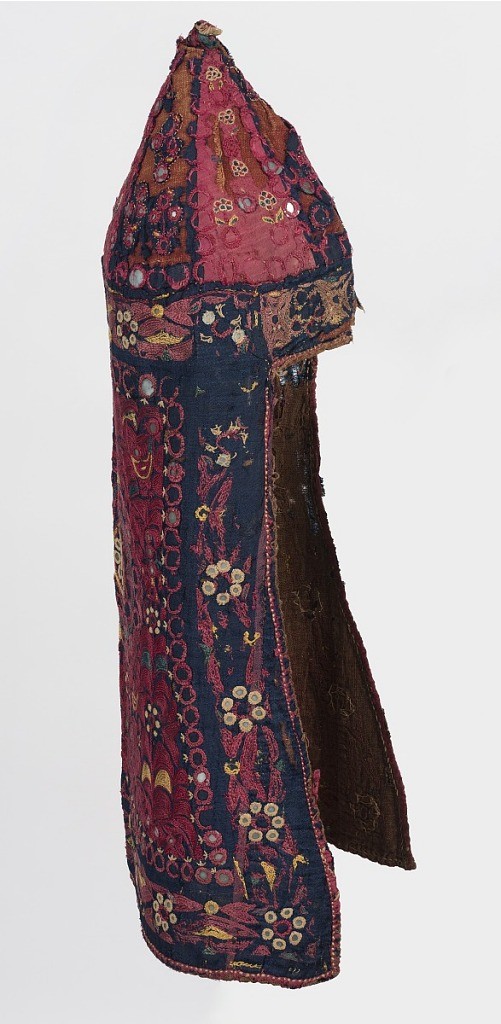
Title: Hat
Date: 19th century
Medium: silk, mirror glass Technique: plain cloth embroidered with silks and mirror glass
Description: Round pointed hat with a shoulder cape. Dark blue silk with all-over closely-spaced formalized flower design in red, yellow, green and cream silks and round bits of mirror glass. Backed with heavy red cotton.